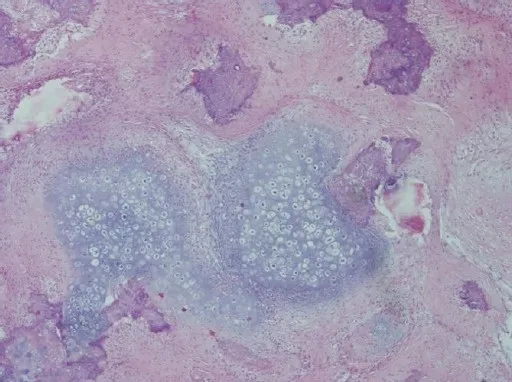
Multilobular Tumor of Bone. Multilobular pattern of irregularly shaped and sized cartilaginous islands separated by fibroblast-like cells. H&E stain, 4x.
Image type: pathology (h&e)